【题型】填空题　【知识点】平面几何　【难度】medium
如图, 两个同心圆的半径分别为 $2$ 和 $4$, 矩形 $ABCD$ 的边 $AB$ 和 $CD$ 分别是两圆的弦, 则矩形 $ABCD$ 面积的最大值是 \_\_\_\_\_\_。

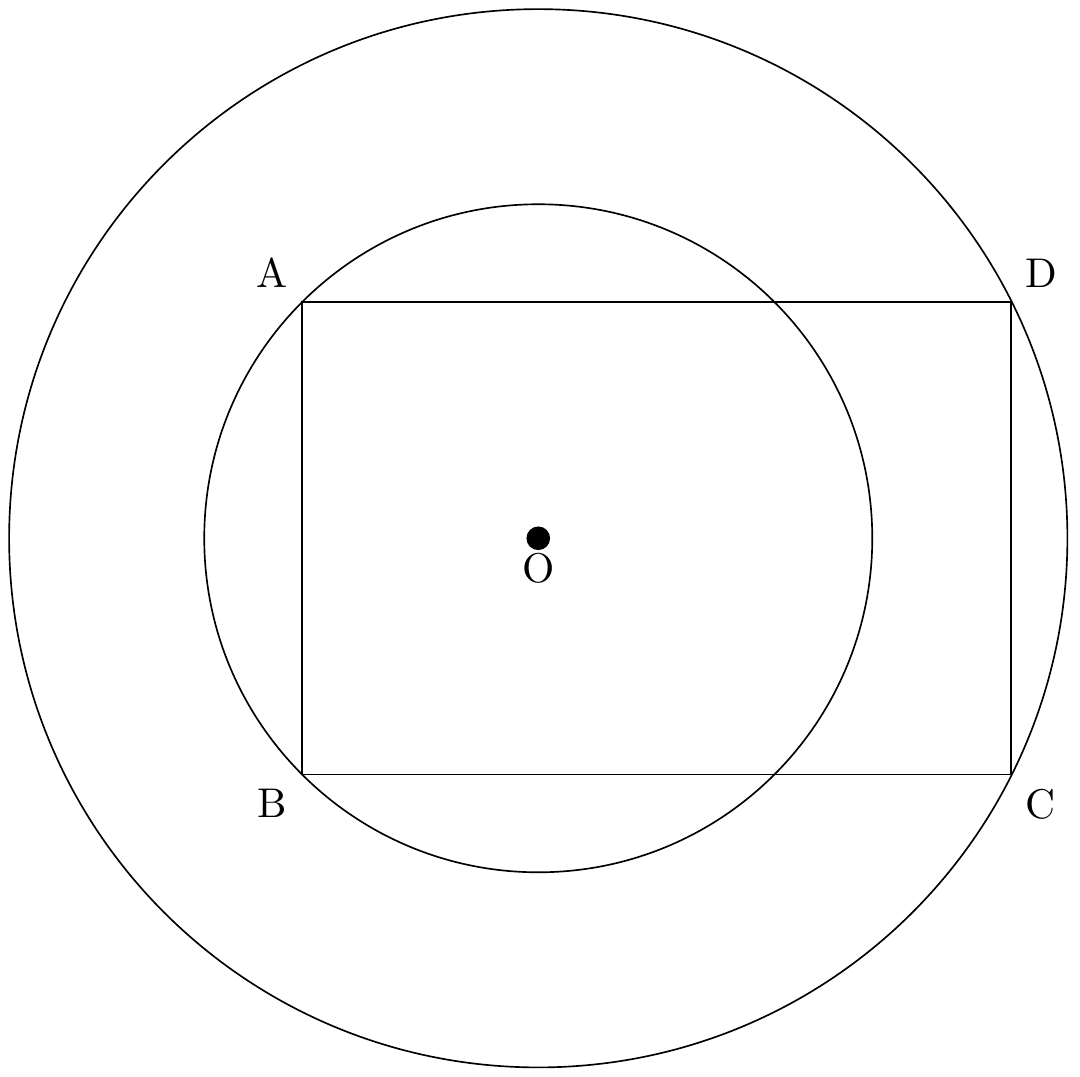
【解答】
解：
过点 $O$ 作 $OP \perp AB$ 于 $P$ 并反向延长交 $CD$ 于 $N$, 作 $OM \perp AD$ 于点 $M$, 连接 $OA$、$OD$,

$\therefore AO = 2$, $OD = 4$, 四边形 $APND$ 和四边形 $PBCN$ 为矩形, $PN \perp CD$,

$\therefore OM = AP$,

根据垂径定理可得：点 $P$ 和点 $N$ 分别为 $AB$ 和 $CD$ 的中点,

$\therefore S_{\text{矩形}APND} = \frac{1}{2} S_{\text{矩形}ABCD}$,

$\because \triangle AOD$ 的高 $OM$ 等于矩形 $APND$ 的宽, $\triangle AOD$ 的底为矩形 $APND$ 的长,

$\therefore S_{\triangle AOD} = \frac{1}{2} S_{\text{矩形}APND} = \frac{1}{4} S_{\text{矩形}ABCD}$,

$\therefore S_{\text{矩形}ABCD}$ 最大时, $S_{\triangle AOD}$ 也最大,

过点 $D$ 作 $AO$ 边上的高 $h$, 根据垂线段最短可得 $h \leq OD$(当且仅当 $OD \perp OA$ 时, 取等号),

$\therefore S_{\triangle AOD} = \frac{1}{2} AO \cdot h \leq \frac{1}{2} AO \cdot OD = \frac{1}{2} \times 2 \times 4 = 4$,

故 $S_{\triangle AOD}$ 的最大值为 $4$,

$\therefore S_{\text{矩形}ABCD}$ 的最大值为 $4 \div \frac{1}{4} = 16$,

故答案为：$16$．
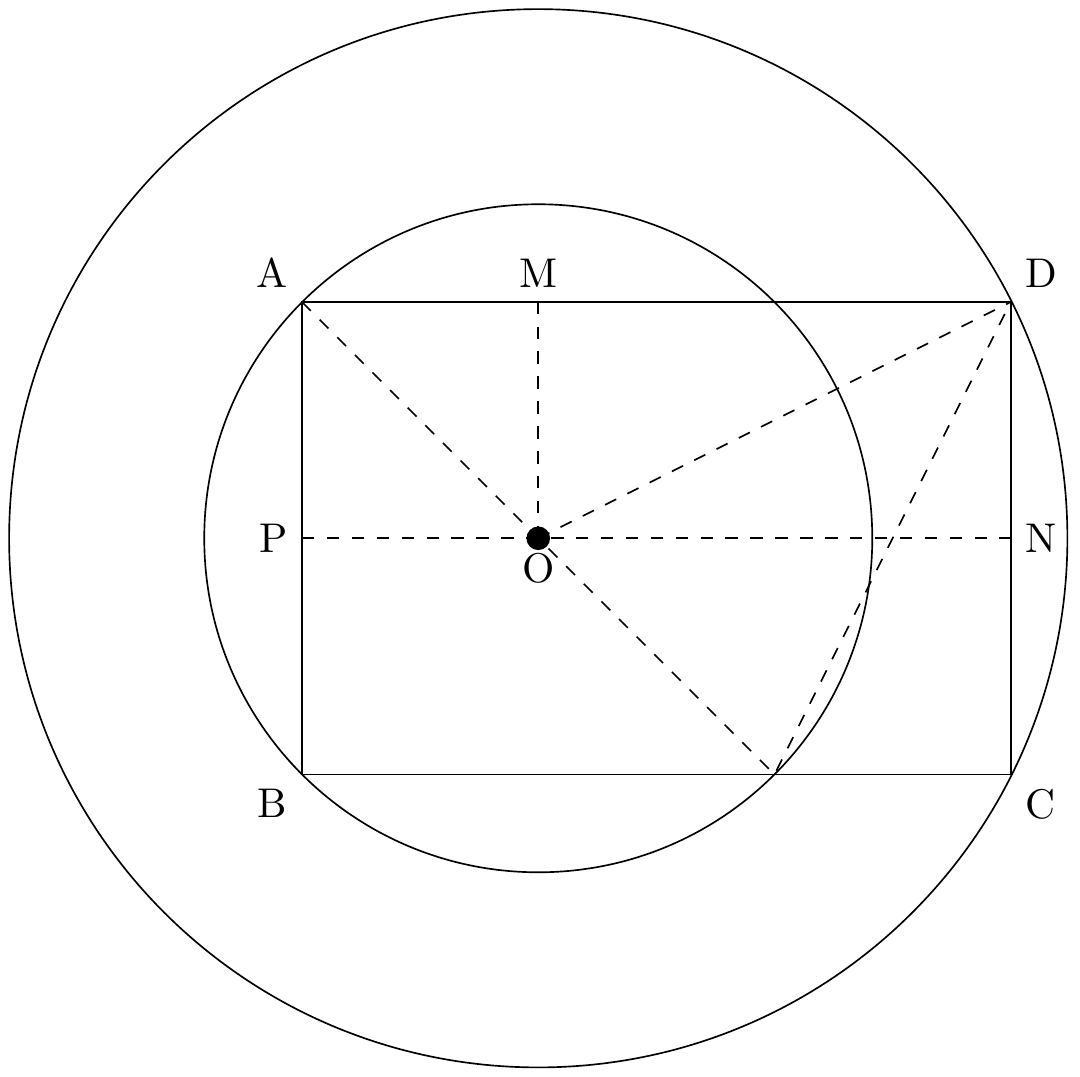